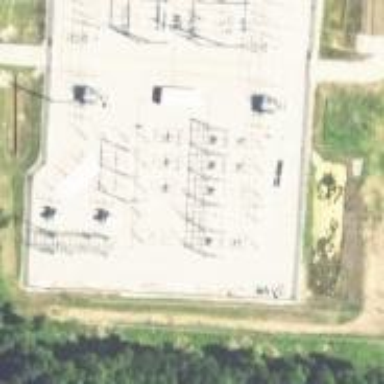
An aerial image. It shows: Switch for power supply.